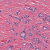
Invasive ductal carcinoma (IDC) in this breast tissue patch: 1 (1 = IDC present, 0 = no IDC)